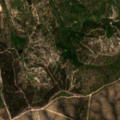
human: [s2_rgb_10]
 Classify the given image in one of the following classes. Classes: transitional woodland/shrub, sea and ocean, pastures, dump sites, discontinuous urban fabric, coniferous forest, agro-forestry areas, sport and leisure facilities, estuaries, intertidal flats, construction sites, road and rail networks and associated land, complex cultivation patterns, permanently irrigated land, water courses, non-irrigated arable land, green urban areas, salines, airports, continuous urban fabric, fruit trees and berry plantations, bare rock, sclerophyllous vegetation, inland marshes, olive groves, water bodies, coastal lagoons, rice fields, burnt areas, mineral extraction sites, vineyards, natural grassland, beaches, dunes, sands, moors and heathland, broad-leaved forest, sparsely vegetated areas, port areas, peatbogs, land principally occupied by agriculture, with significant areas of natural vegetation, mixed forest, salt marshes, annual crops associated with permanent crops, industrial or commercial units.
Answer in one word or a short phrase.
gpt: broad-leaved forest, mixed forest, transitional woodland/shrub